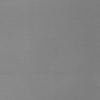
Label: dusty